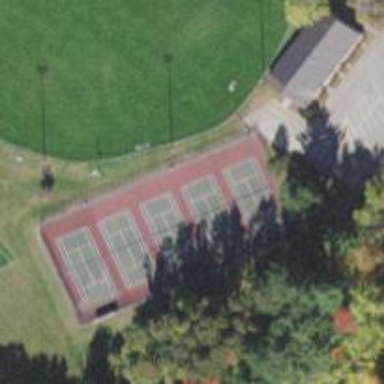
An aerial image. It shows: Tennis court on the leisure land pitch.